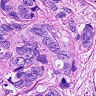
Metastatic tissue present: yes